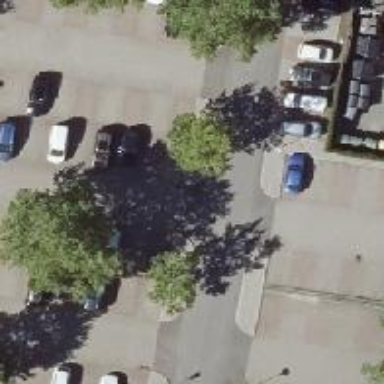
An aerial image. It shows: Parking aisle designated as service road.